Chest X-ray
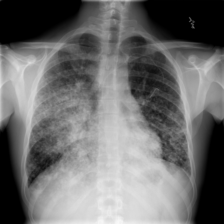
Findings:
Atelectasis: negative
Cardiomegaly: negative
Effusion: negative
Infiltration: negative
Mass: negative
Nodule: positive
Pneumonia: negative
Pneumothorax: negative
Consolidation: positive
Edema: negative
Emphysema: negative
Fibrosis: negative
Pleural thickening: negative
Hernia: negative